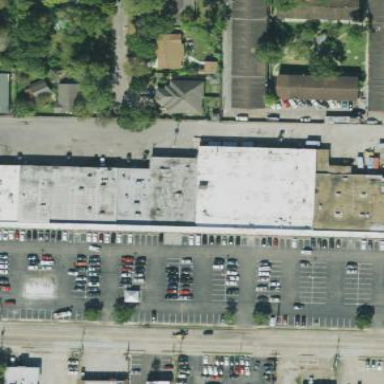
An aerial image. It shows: Retail building.